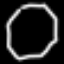
Label: octagon